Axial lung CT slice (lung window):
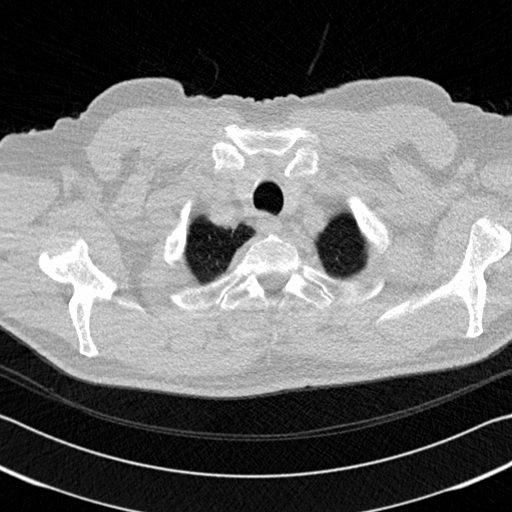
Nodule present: no